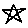
Label: star